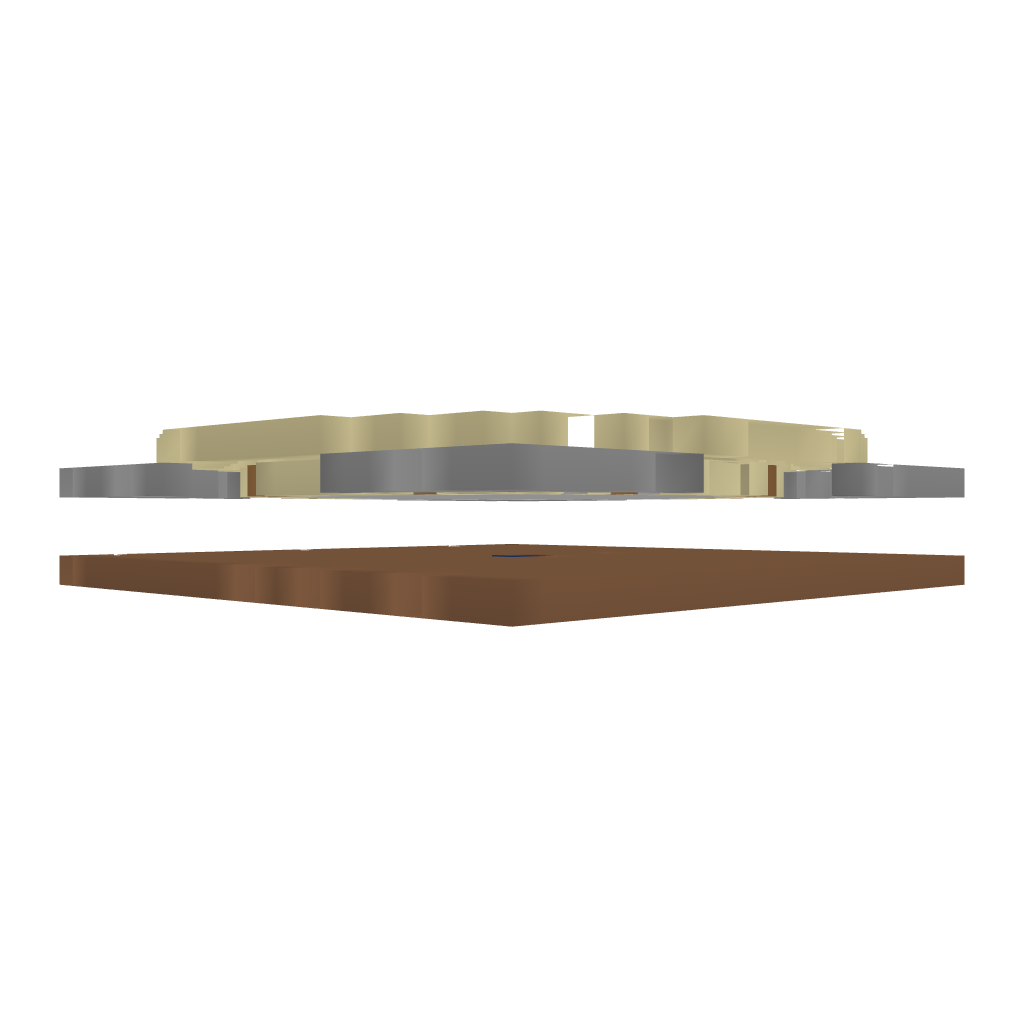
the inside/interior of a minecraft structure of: Small Jem Pool